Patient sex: M
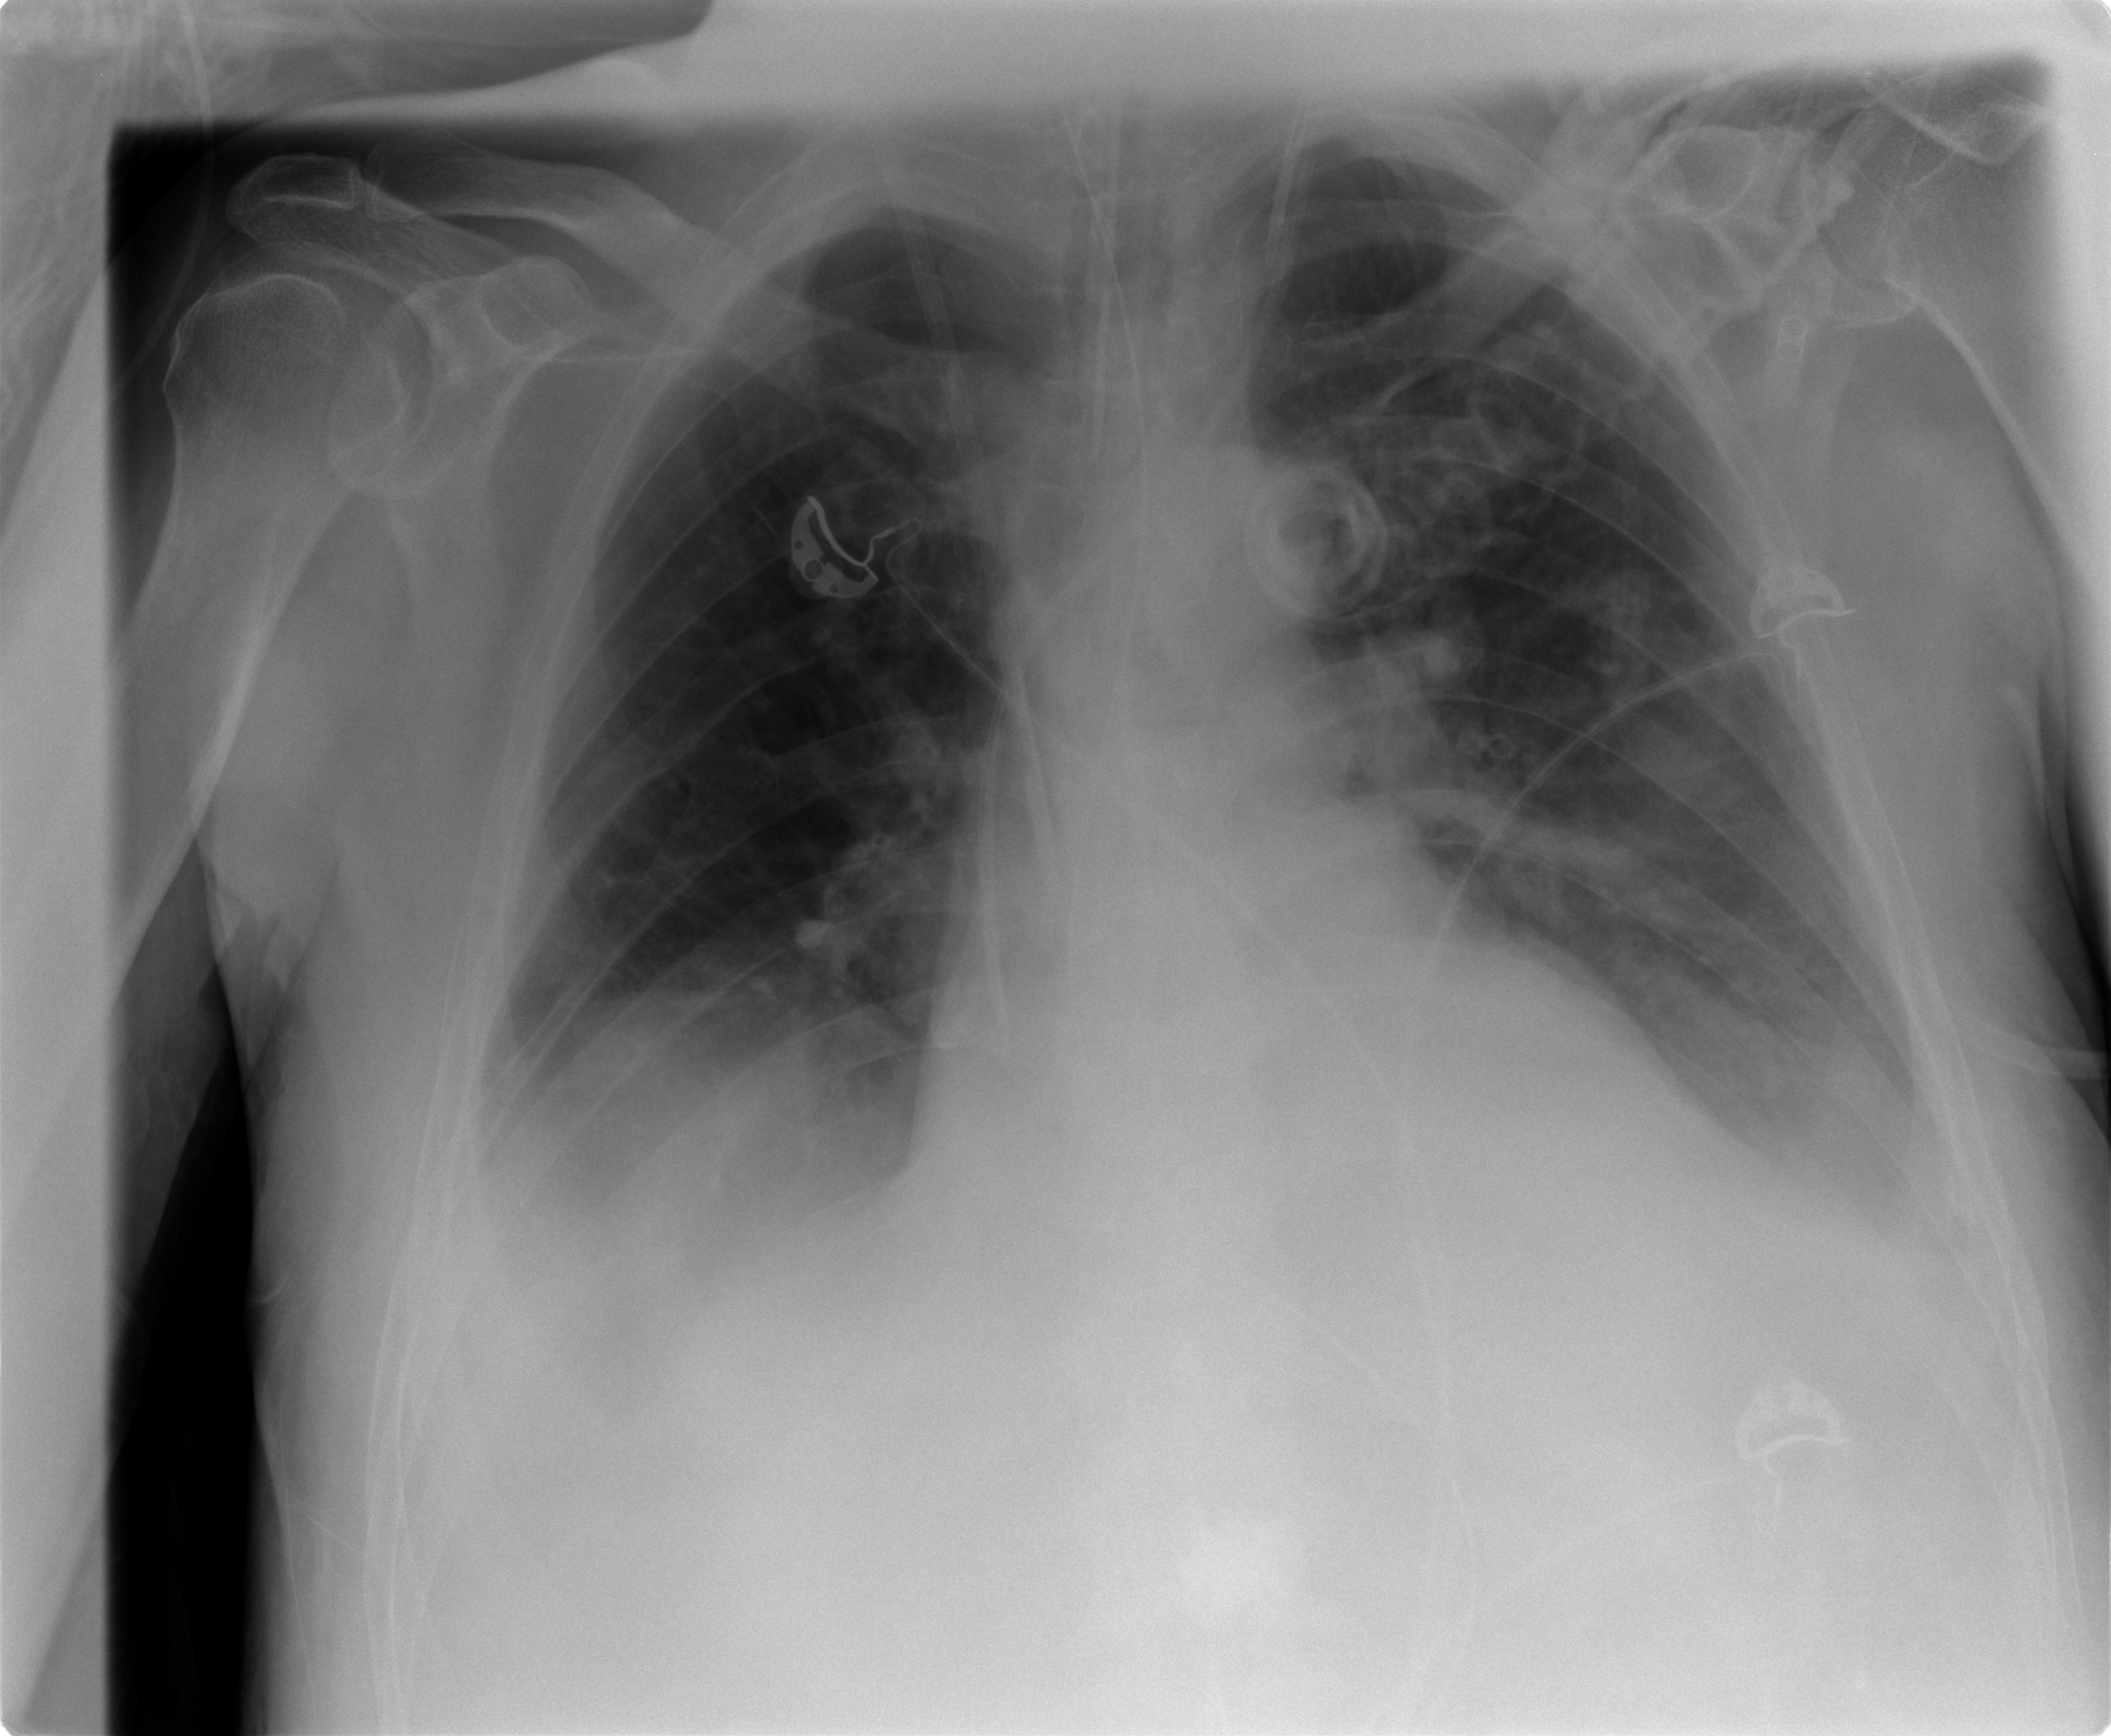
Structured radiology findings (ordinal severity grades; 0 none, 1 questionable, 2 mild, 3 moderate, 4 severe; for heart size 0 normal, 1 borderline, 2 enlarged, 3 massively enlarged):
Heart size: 0
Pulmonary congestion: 0
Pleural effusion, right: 2
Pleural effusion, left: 2
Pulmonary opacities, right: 0
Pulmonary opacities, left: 2
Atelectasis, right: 2
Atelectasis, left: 2